Question: I am attempting to pull answer choices from my quiz application. Users select the radio button for =what they believe to be the correct answer in this form:
'''
<%= form_tag do |f| %>
<%= hidden_field_tag :quiz_id, @quiz.id %>
<% @quiz.questions.each do |question| %>
<div class="question">
<p><%= question.text %></p>
<ul>
<% question.answers.each do |answer| %>
<% if answer.text.length > 0 %>
<li>
<%= radio_button_tag "[questions][#{question.id}]selected_answer", answer.id %>
<%= answer.text %>
</li>
<% end %>
<% end %>
</ul>
</div>
<% end %>
<%= submit_tag "Score this Quiz" %>
<% end %>
'''
These parameters seem to be coming through okay - you can see them in the log using Spike:

However, I cannot figure out how to make a call to these parameters, here is my controller logic:
'''
def score
@answers = []
@quiz = Quiz.find(params[:quiz_id])
@quiz.questions.each do |question|
@answers << params[:questions[question.id][:selected_answer]]
end
end
'''
But that throws the error: 'no implicit conversion of Symbol into Integer'
How do I go about grabbing the 'selected_answer' for each question?
I have made the changes recommended in the comments:
form
'''
<%= radio_button_tag "questions[#{question.id}][selected_answer]", answer.id %>
'''
controller
'''
@quiz.questions.each do |question|
@answers << params[:questions][question.id][:selected_answer]
end
'''
This is now giving me this error: 'undefined method'[]' for nil:NilClass' On this line:
'''
@answers << params[:questions][question.id][:selected_answer]
'''
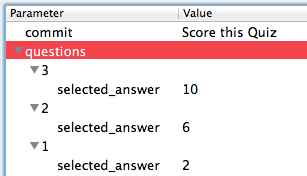
Answer: This just looks like a typo. Should be:
'@answers << params[:questions]["#{question.id}"][:selected_answer]'
Note the slightly different placement of brackets.
Also, we may need to translate the 'question.id' to a string, since the params hash will have string keys (it's a 'HashWithIndifferentAccess', so you can also use symbols, but I think not integers).